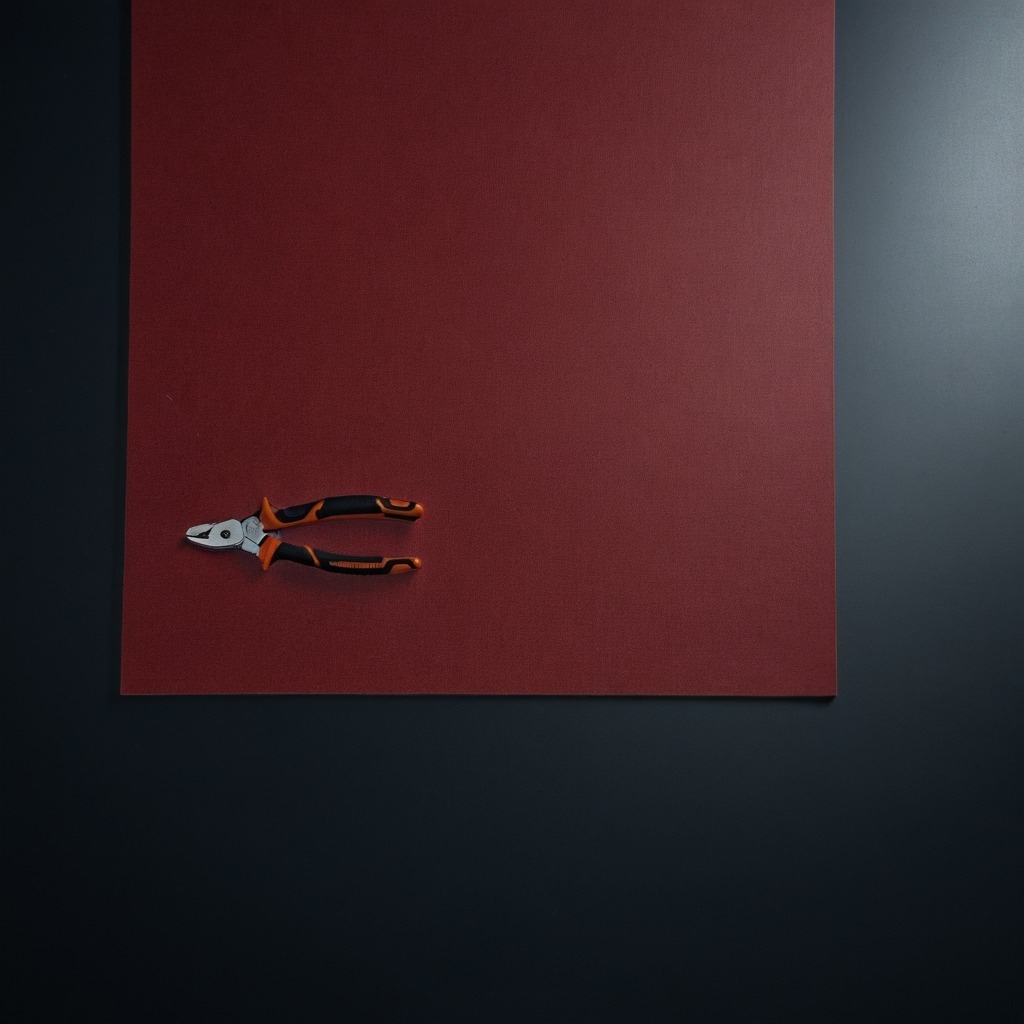
A plier lying on a clean granite tabletop covered with a red rubber mat inside a workshop at night dim ambient light soft shadows worn but beneath the mat